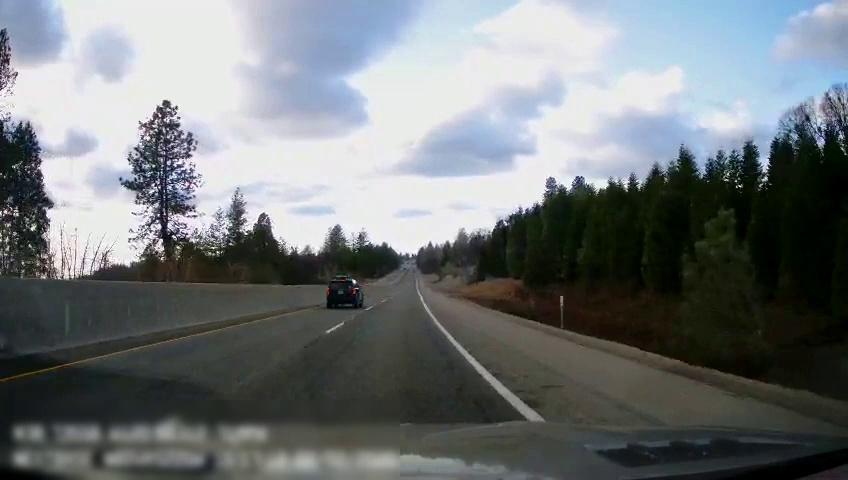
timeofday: Day
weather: Cloudy
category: Drivable Space
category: Vehicles | SUV
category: Lanes | Alternate Lane
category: Lanes | Current Lane
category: Lanes | Current Lane